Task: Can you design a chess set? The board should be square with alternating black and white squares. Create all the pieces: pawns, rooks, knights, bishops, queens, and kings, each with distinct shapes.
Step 4631:
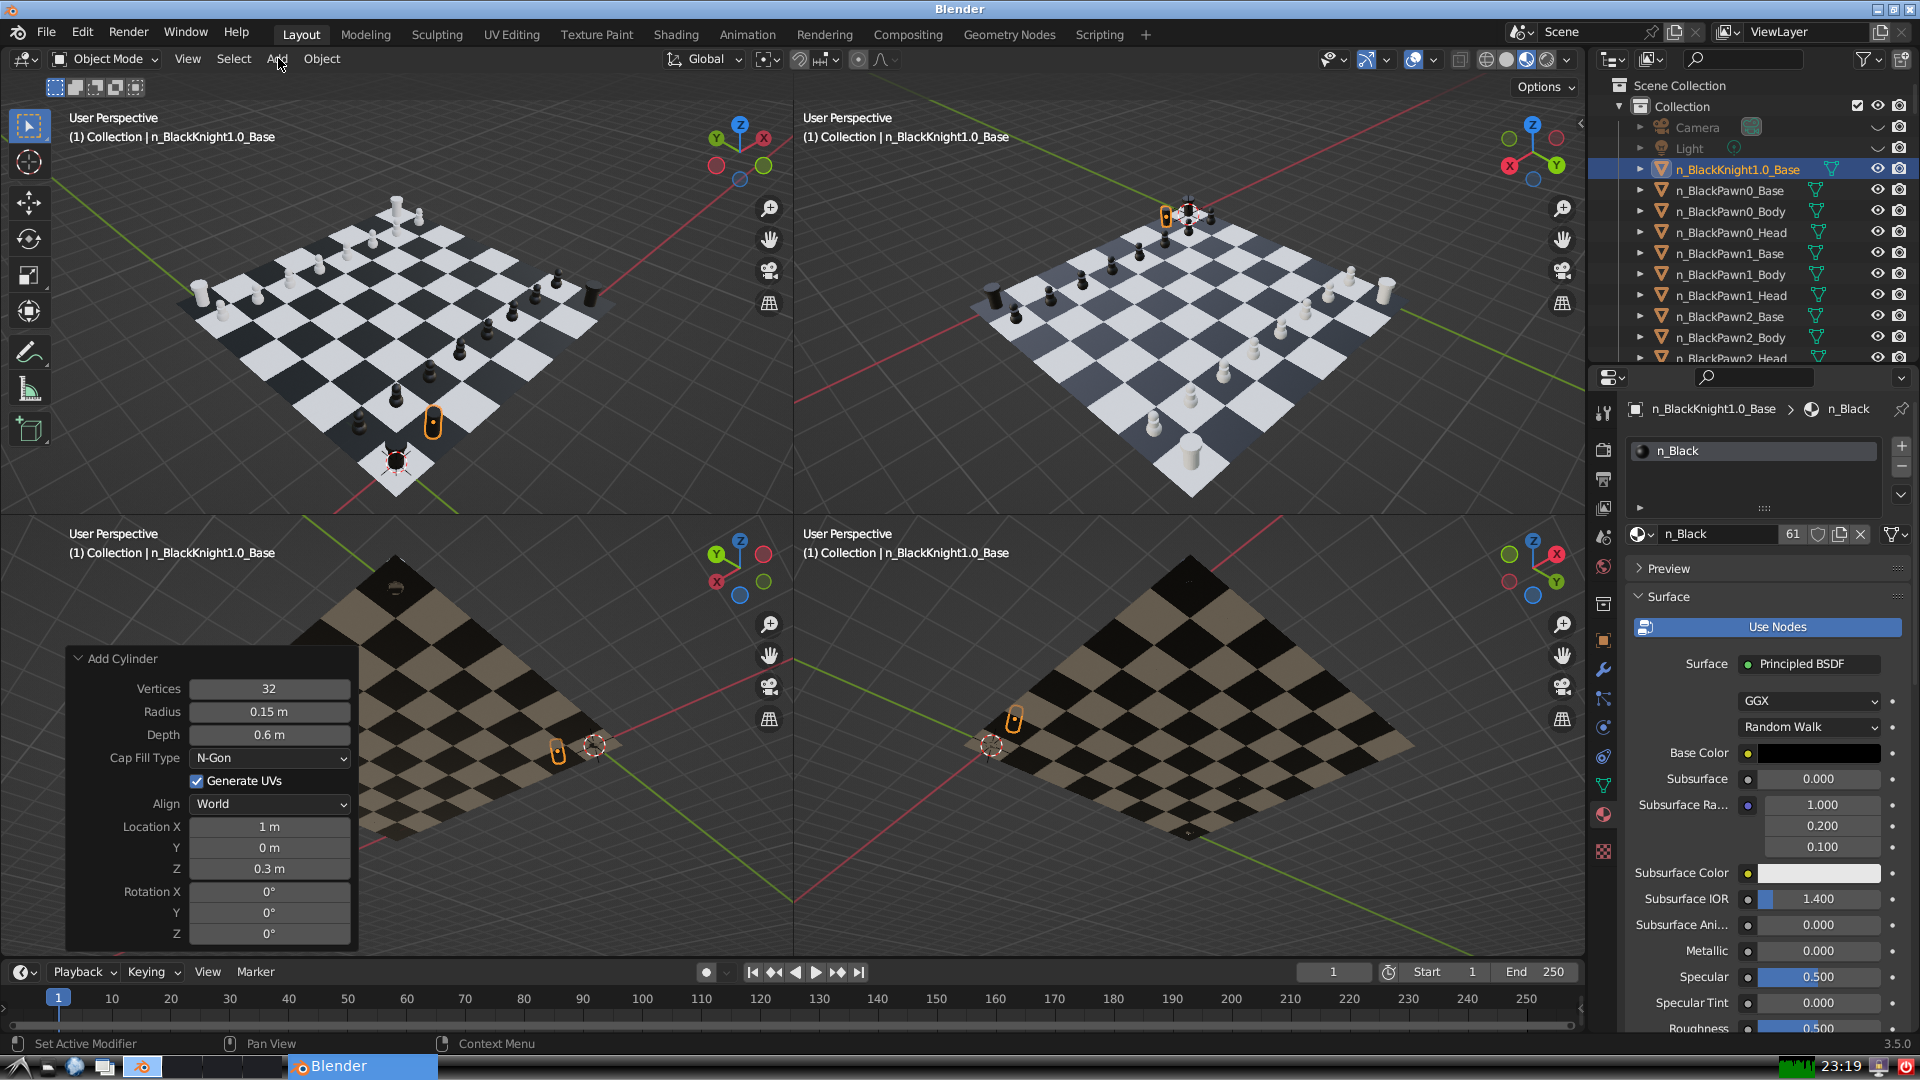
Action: click: no